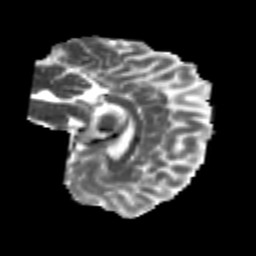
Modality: MD
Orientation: sagittal
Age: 24
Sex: female
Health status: healthy
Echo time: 0.074 s